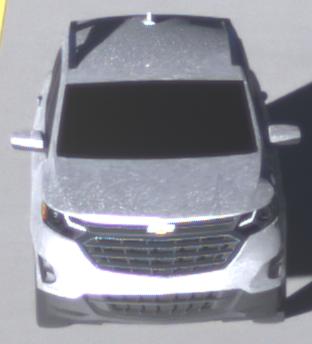
Make: Chevrolet
Model: Equinox
Detailed model: Gen. 2
Model produced from: 2015
Model produced until: 2017
Doors: 5
Color: white
Road condition: dry road
Daytime: sunrise or sunset
Contrast: high contrast